Milling tool wear sample.
Tool blade image: 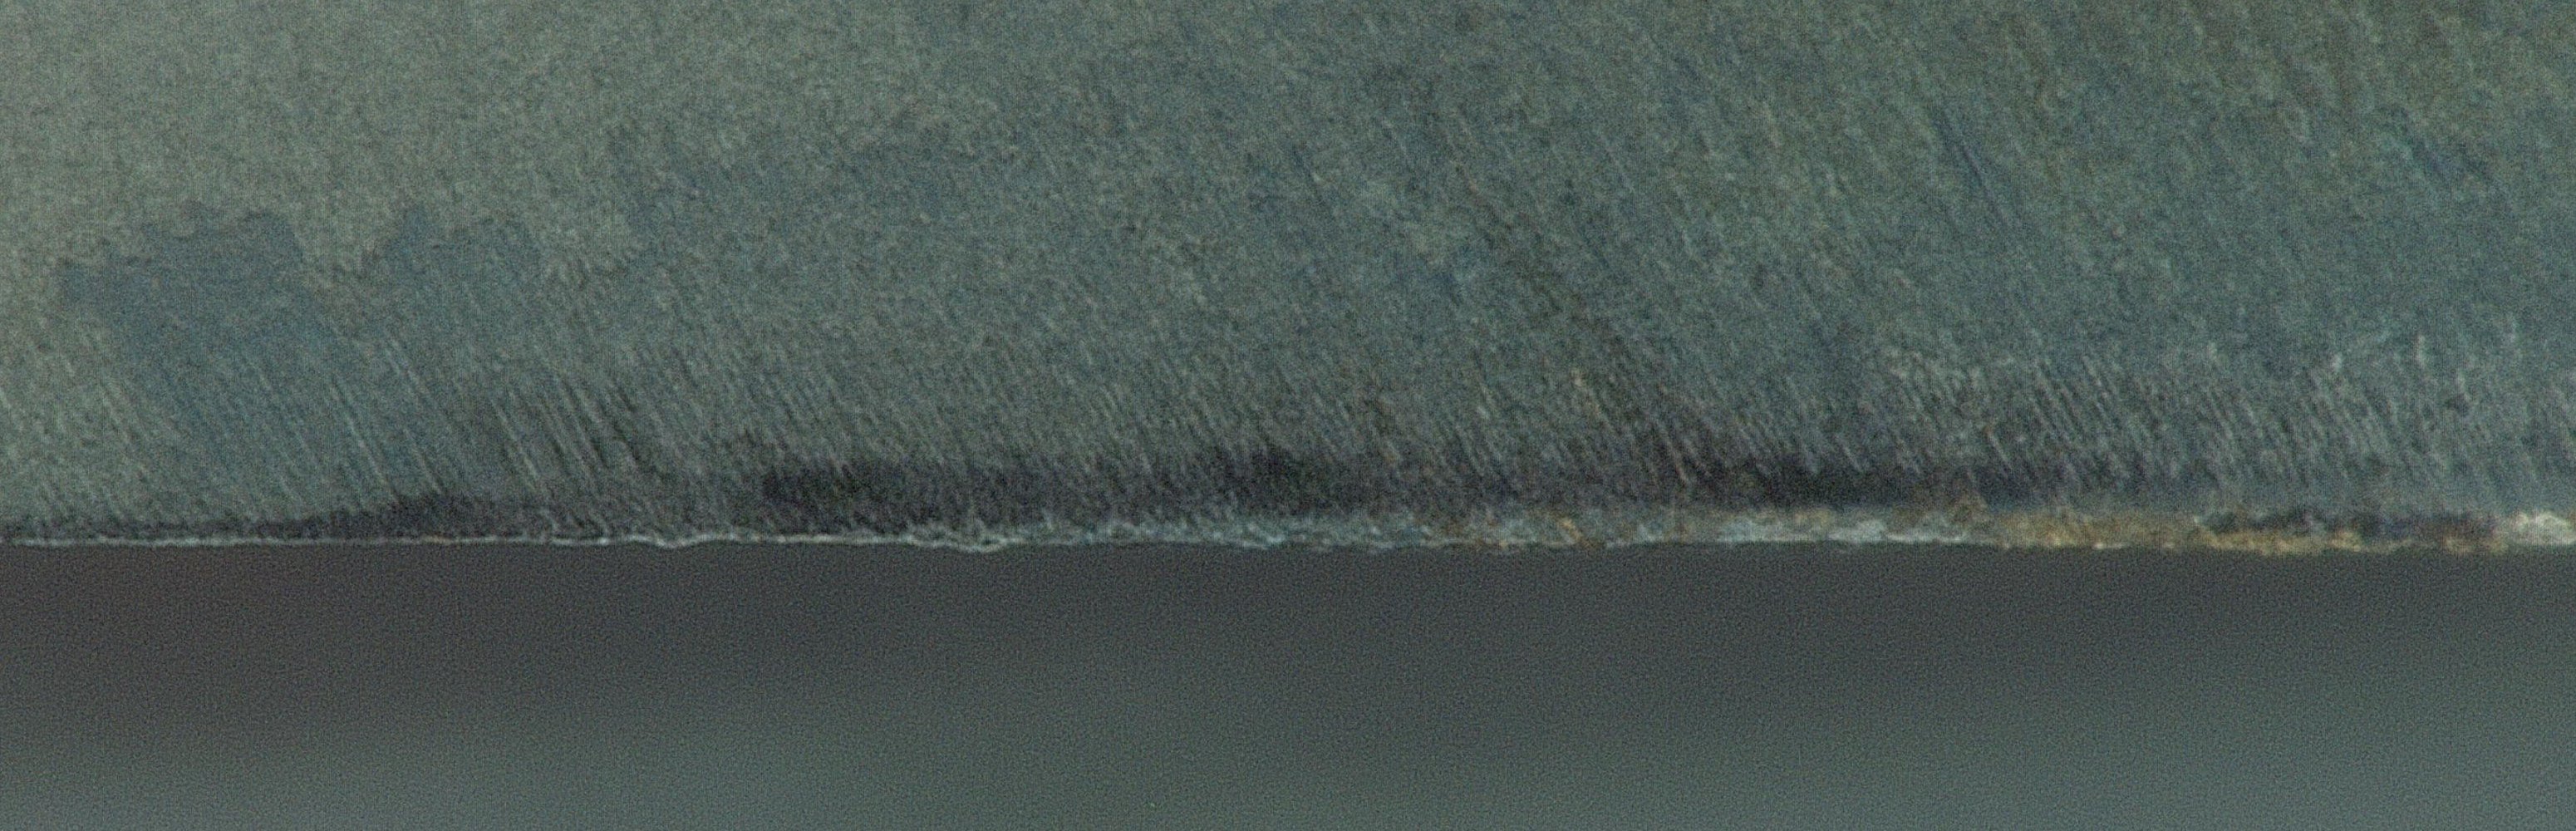
Chip image: 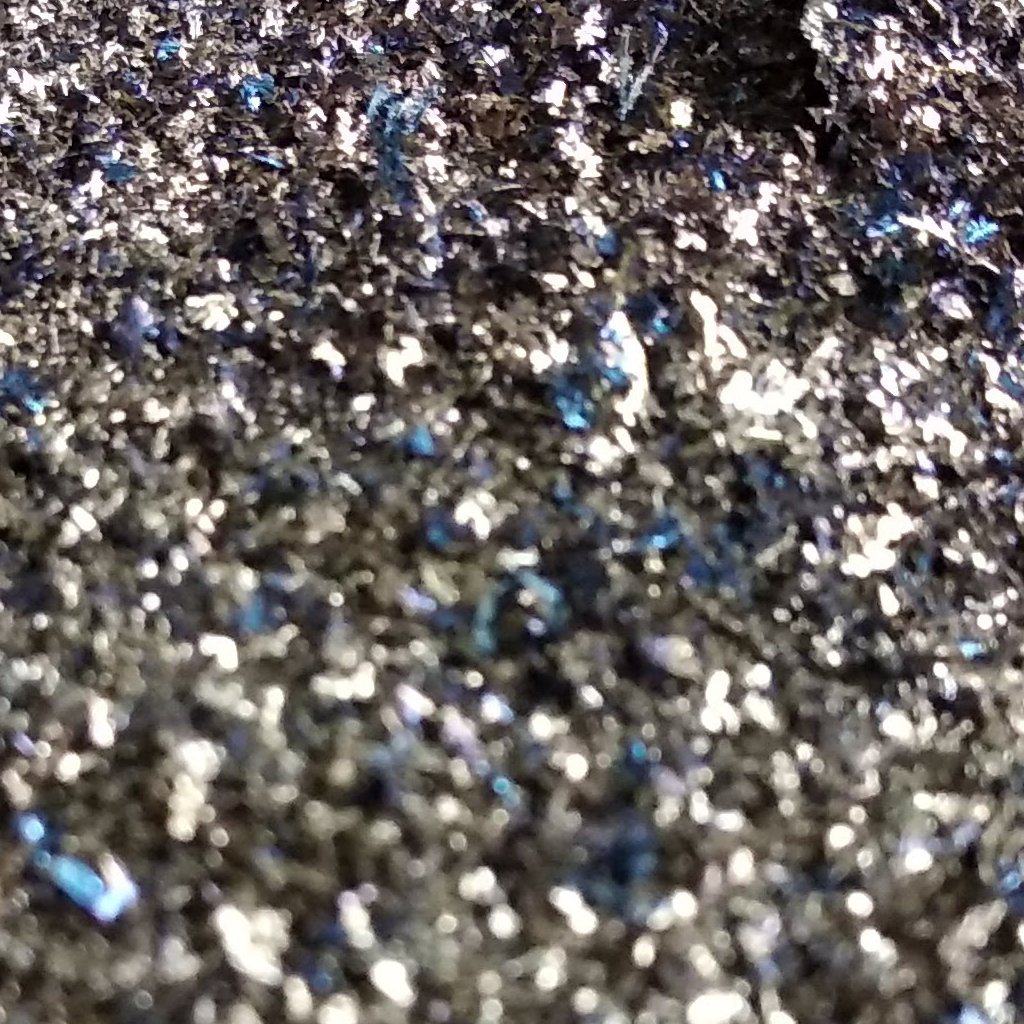
Workpiece image: 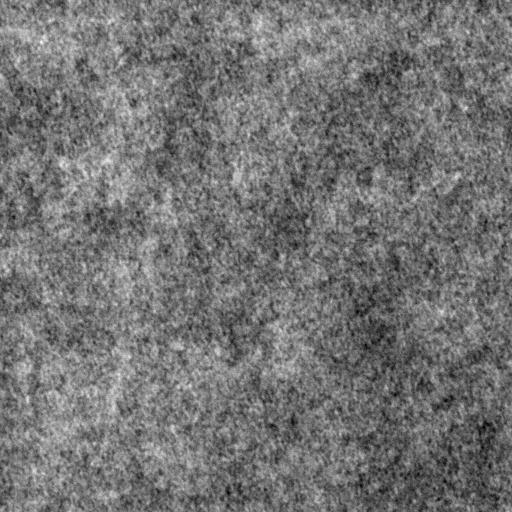
Tool wear state: used
Gaps: 0
Flank wear: 106.86
Overhang: 11.54
Force-signal Mel-spectrograms (X, Y, Z axes): 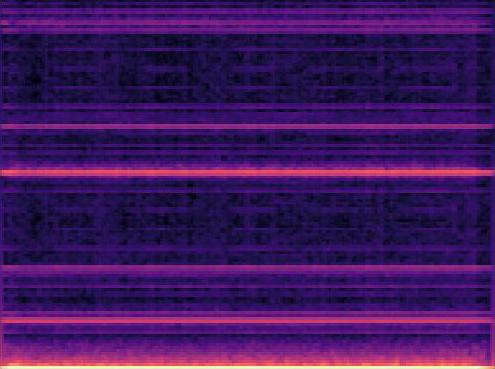 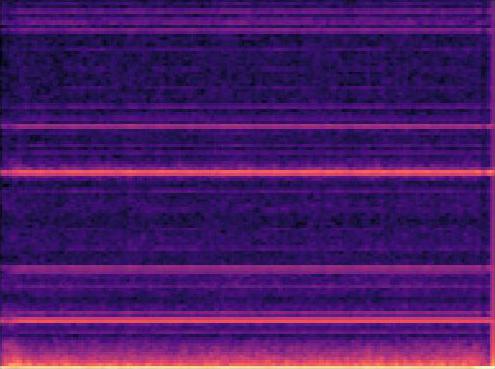 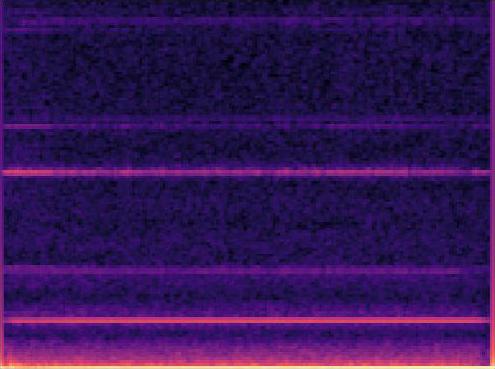
Force-signal scalograms (X, Y, Z axes): 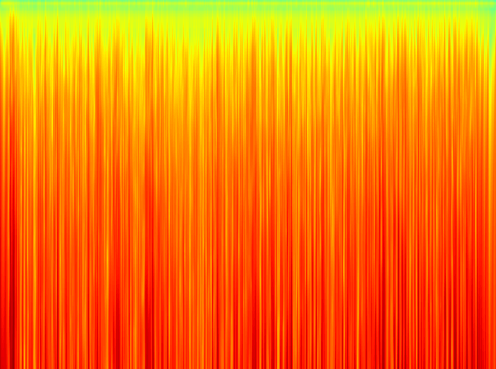 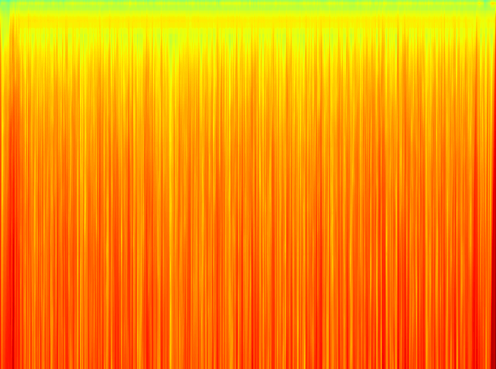 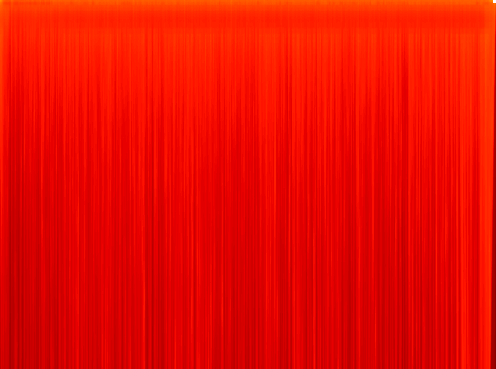
Force phase: accelerated_severe_wear